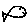
Label: fish